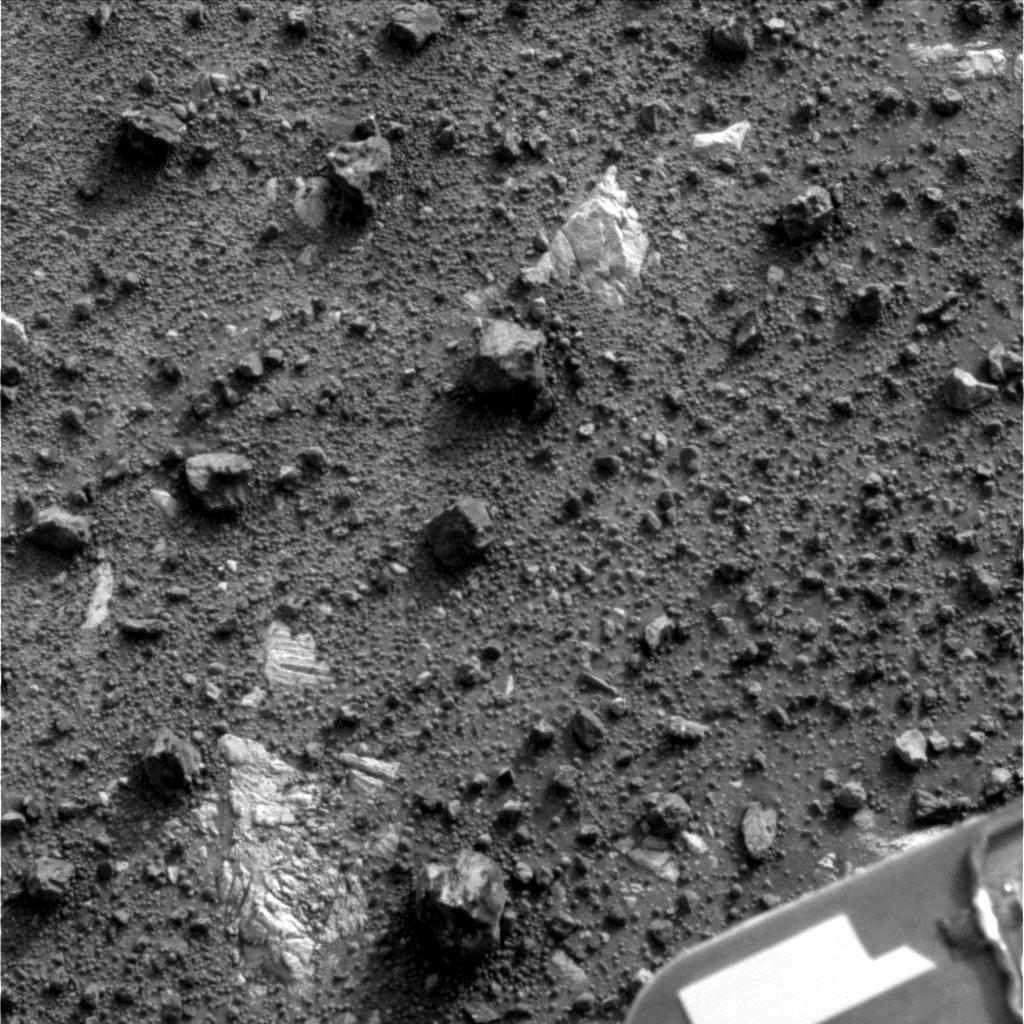
Terrain classes present: Background, Bedrock, Gravel / Sand / Soil, Rock, Shadow